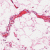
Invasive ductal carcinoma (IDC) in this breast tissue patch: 0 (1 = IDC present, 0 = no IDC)